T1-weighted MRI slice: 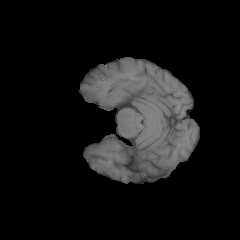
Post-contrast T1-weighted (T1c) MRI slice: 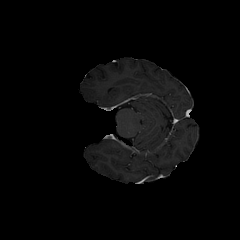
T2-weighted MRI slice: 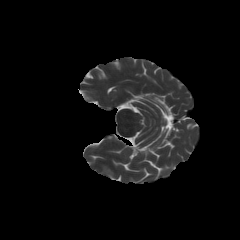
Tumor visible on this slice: no